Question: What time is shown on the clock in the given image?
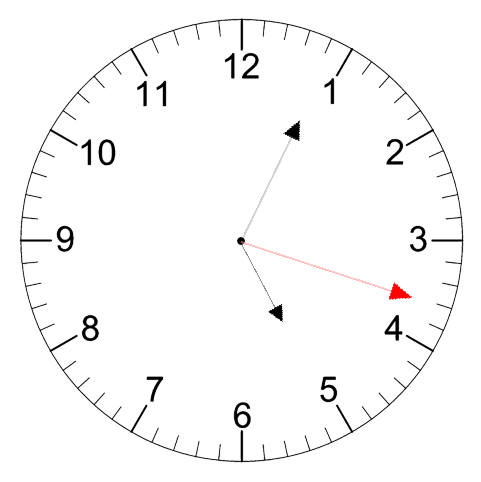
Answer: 05:04:18